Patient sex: F
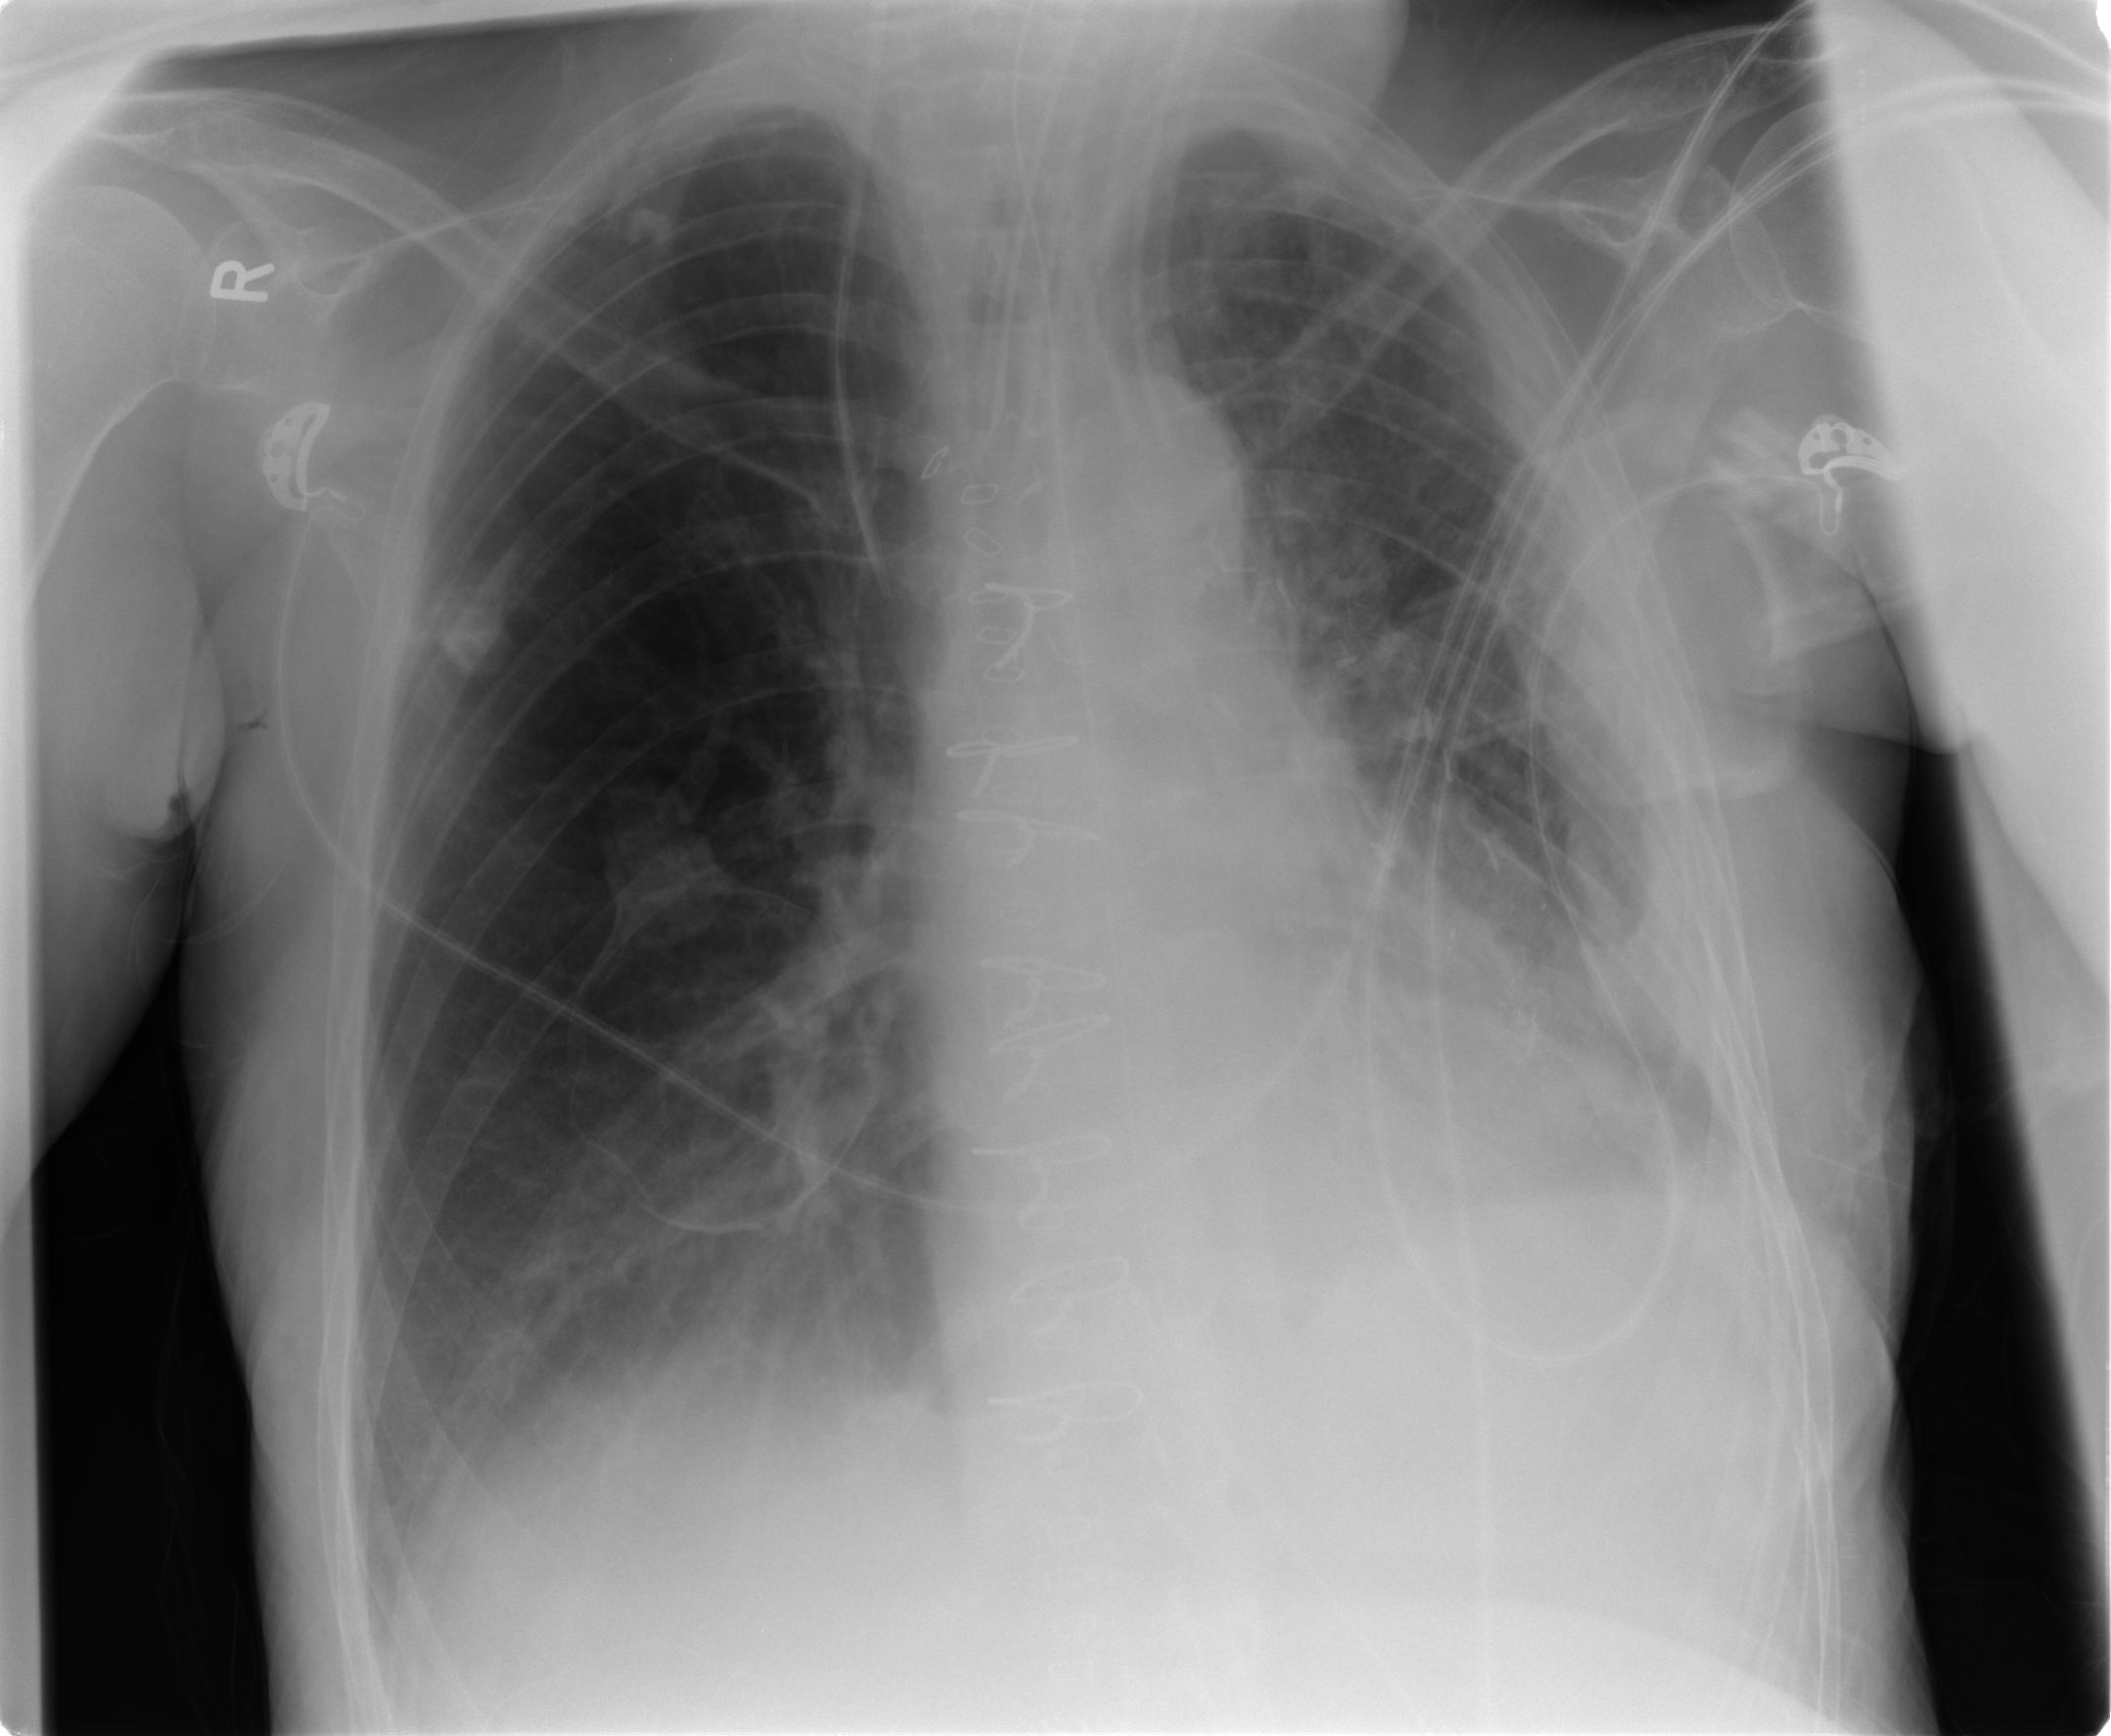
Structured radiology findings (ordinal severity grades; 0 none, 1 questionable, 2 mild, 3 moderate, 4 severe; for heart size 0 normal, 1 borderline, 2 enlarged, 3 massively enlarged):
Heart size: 1
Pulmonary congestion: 0
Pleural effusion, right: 2
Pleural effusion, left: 3
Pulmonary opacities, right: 0
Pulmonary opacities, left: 2
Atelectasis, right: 0
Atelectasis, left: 2